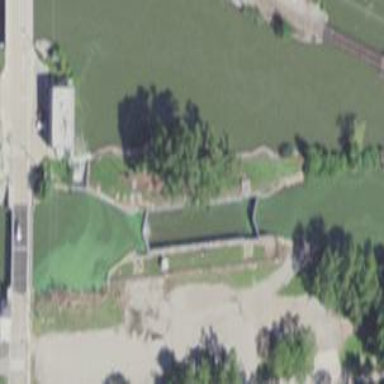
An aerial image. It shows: Lock gate on waterway.